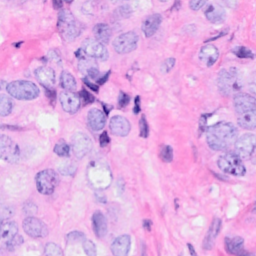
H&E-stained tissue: Breast